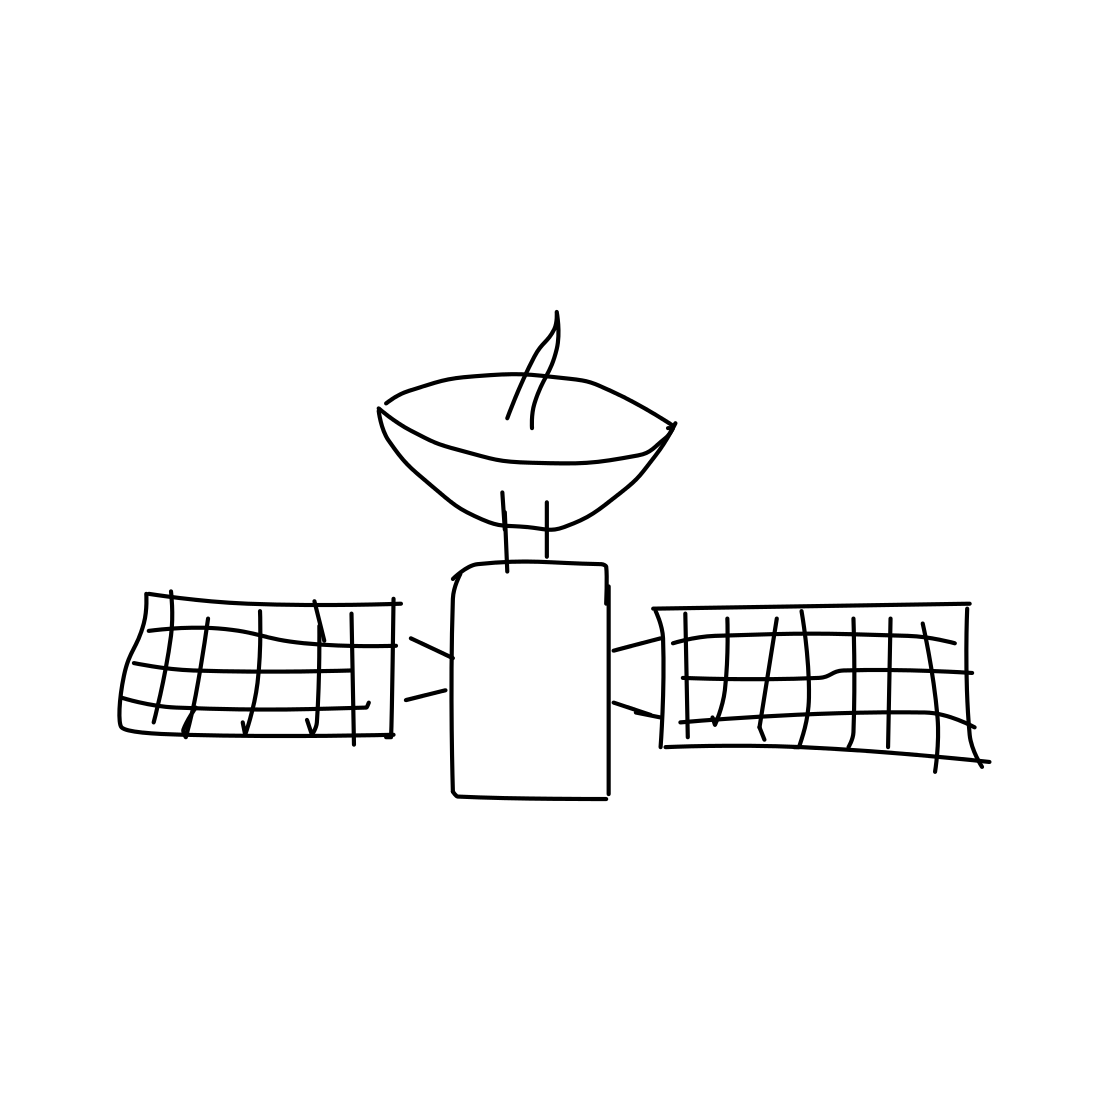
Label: satellite